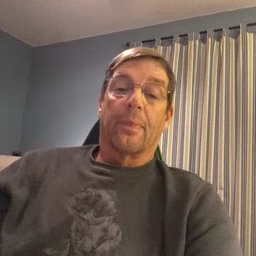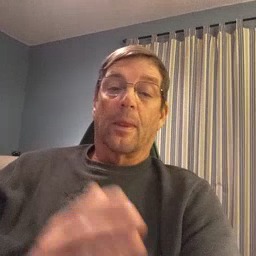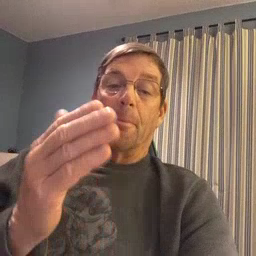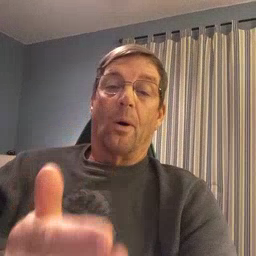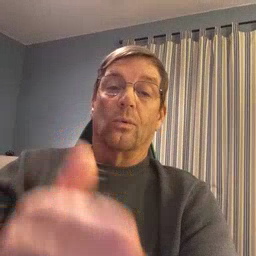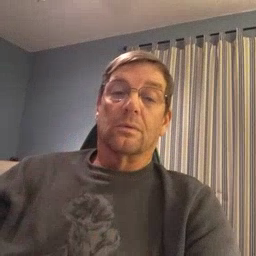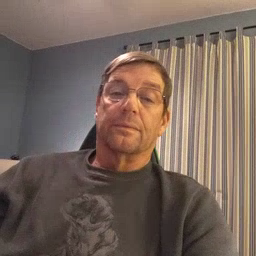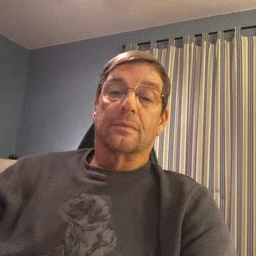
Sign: boat